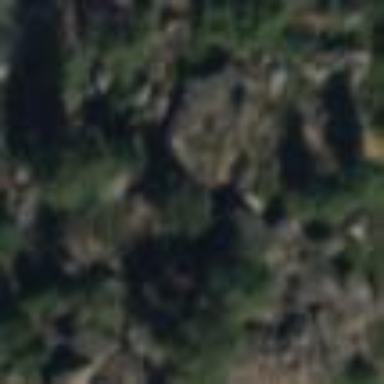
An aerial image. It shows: Landscape dominated by bare rock.